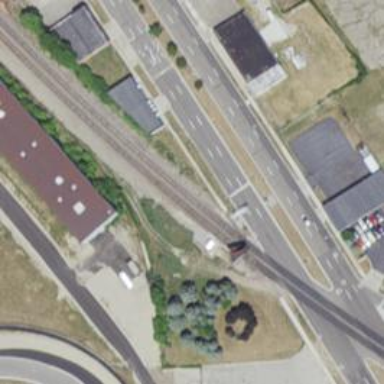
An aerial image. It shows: Railway crossing.